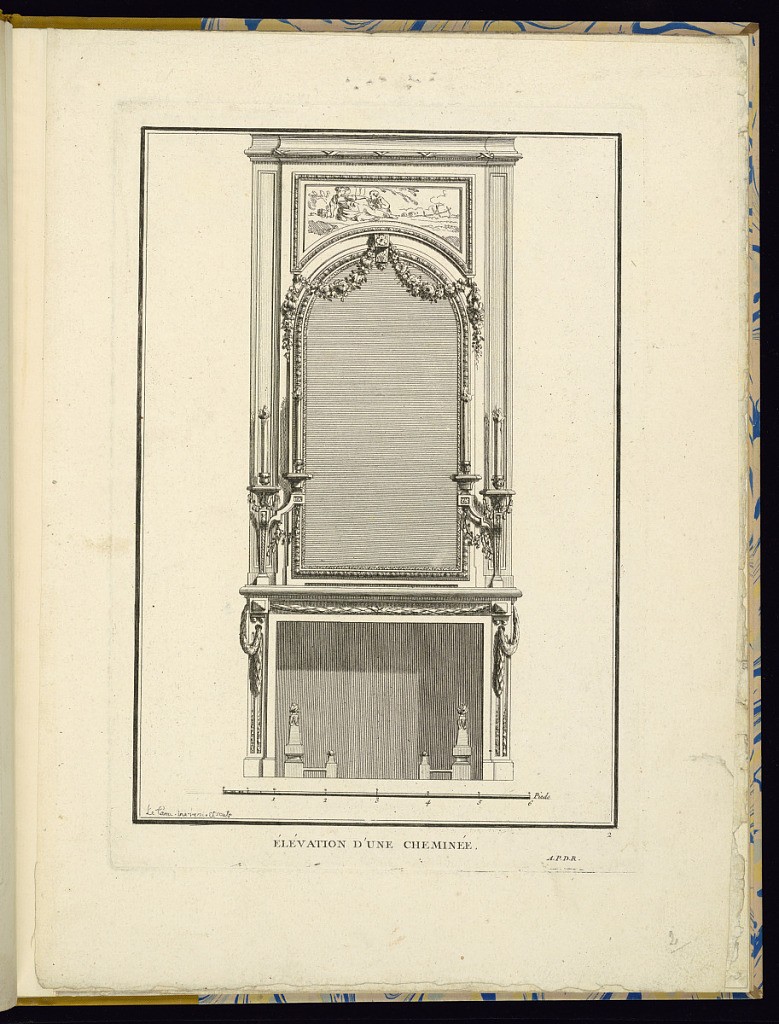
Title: ÉLEVATION D’UNE CHEMINÉE
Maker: A. Le Canu, French, active 1746 – 1768
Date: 1768
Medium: Etching and engraving on laid paper
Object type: Print
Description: Design for a neo-classical chimneypiece with a scale below. The mantel is decorated with fluting and a festoon of laurel leaves. The andirons in the fireplace are in the shape of obelisks topped with flames. The semi-circular overmantel mirror is framed by a bead course and egg and dart molding, with a festoon of flowers hanging across the upper section. A painted pastoral scene in a panel above the mirror with a male and female figure laying in a landscape. A candelabra on either side of the frame above the mantel. The plate is titled, signed, and numbered.